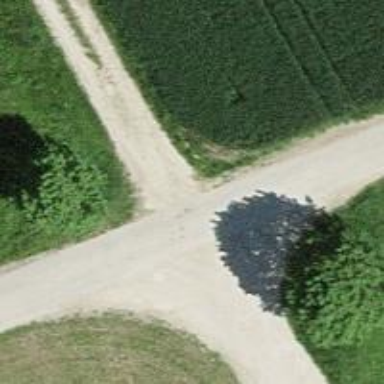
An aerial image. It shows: Well-maintained track road with grade 1 tracktype.